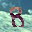
Label: 8